【题型】填空题　【知识点】平面几何　【难度】medium
在两条直角边长分别是 20 和 15 的直角三角形的内部作矩形$ABCD$，如果$AB$、$AD$分别在两条直角边上（如图所示），$AD:AB = 1:2$，那么矩形$ABCD$的面积是\underline{\quad\quad}。

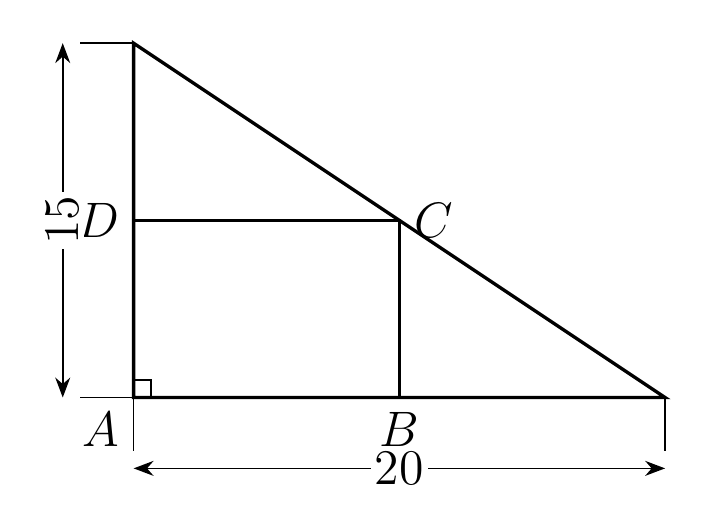
【解答】
\textbf{【答案】} $\boldsymbol{72}$

\vspace{0.3cm}

\textbf{【知识点】} 根据矩形的性质求线段长、相似三角形的判定与性质综合

\vspace{0.3cm}

\textbf{【分析】} 本题考查了矩形的性质，相似三角形的判定和性质，掌握相似三角形的判定和性质得到$AD$，$AB$的值是解题的关键。

根据题意可证$\triangle FDC \backsim \triangle CBE$，得到$\frac{FD}{CB} = \frac{CD}{BE}$，由题意设$AD = BC = x$，$AB = CD = 2x$，则$DF = 15 - x$，$BE = 20 - 2x$，由此列式得$\frac{15 - x}{x} = \frac{2x}{20 - 2x}$，解得，$x = 6$，则$AD = 6$，$AB = 12$，由此即可求解。

\vspace{0.3cm}

\textbf{【详解】} 解：如图所示，

$\because$ 两条直角边长分别是 20 和 15 的直角三角形的内部作矩形$ABCD$，
$\therefore \angle DAB = 90^\circ = \angle BCD$，$AD = BC$，$AB = CD$，$CD \parallel AE$，
$\therefore \angle DCF = \angle BEC$，且$\angle CDF = \angle EBC = 90^\circ$，
$\therefore \triangle FDC \backsim \triangle CBE$，
\[
\therefore \frac{FD}{CB} = \frac{CD}{BE},
\]
$\because AD:AB = 1:2$，
$\therefore$ 设$AD = BC = x$，$AB = CD = 2x$，则$DF = 15 - x$，$BE = 20 - 2x$，
\[
\therefore \frac{15 - x}{x} = \frac{2x}{20 - 2x},
\]
解得，$x = 6$，

\[
\therefore AD = 6, AB = 12,
\]
\[
\therefore \text{矩形}ABCD\text{的面积是 } 6 \times 12 = 72,
\]
故答案为：$\boldsymbol{72}$。

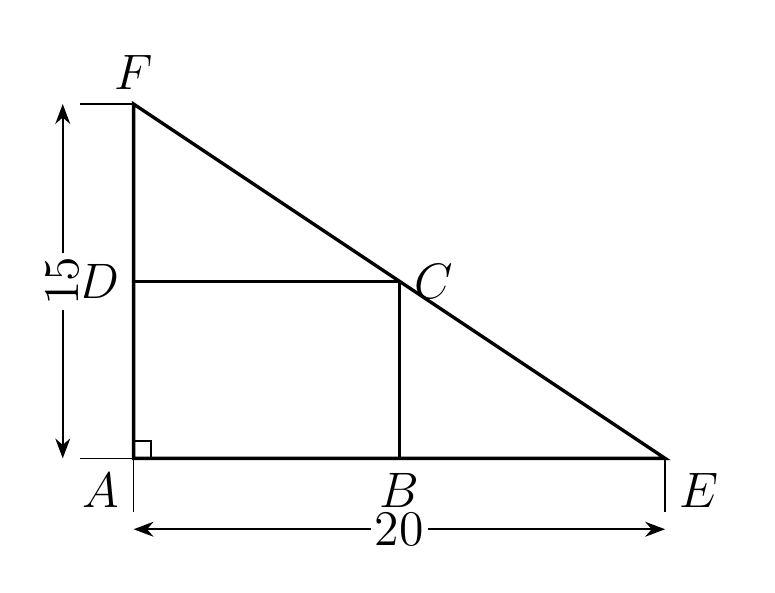